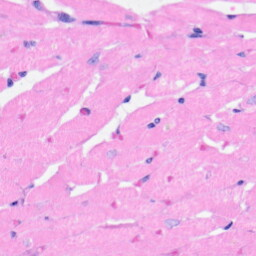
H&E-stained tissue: Heart